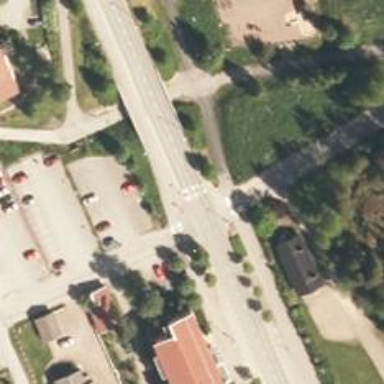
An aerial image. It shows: Crossing on cycleway.